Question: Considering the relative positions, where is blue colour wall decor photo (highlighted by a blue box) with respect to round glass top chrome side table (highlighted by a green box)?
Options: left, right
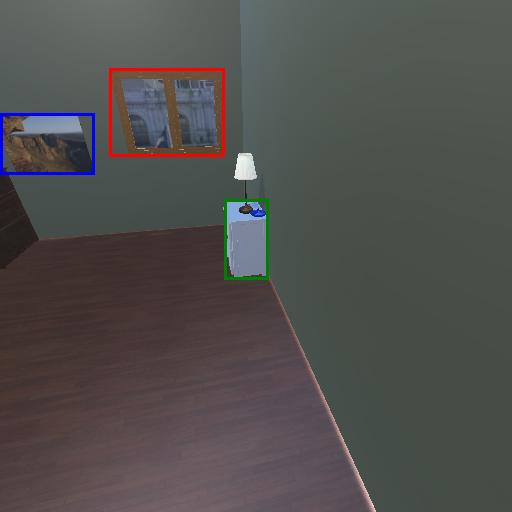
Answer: left